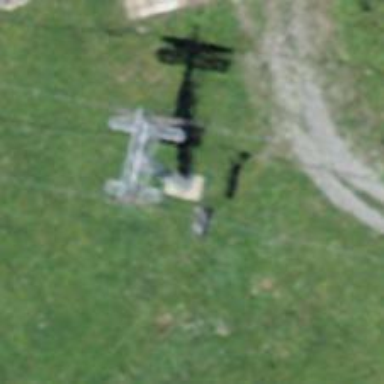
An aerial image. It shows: Pylon for aerialway.